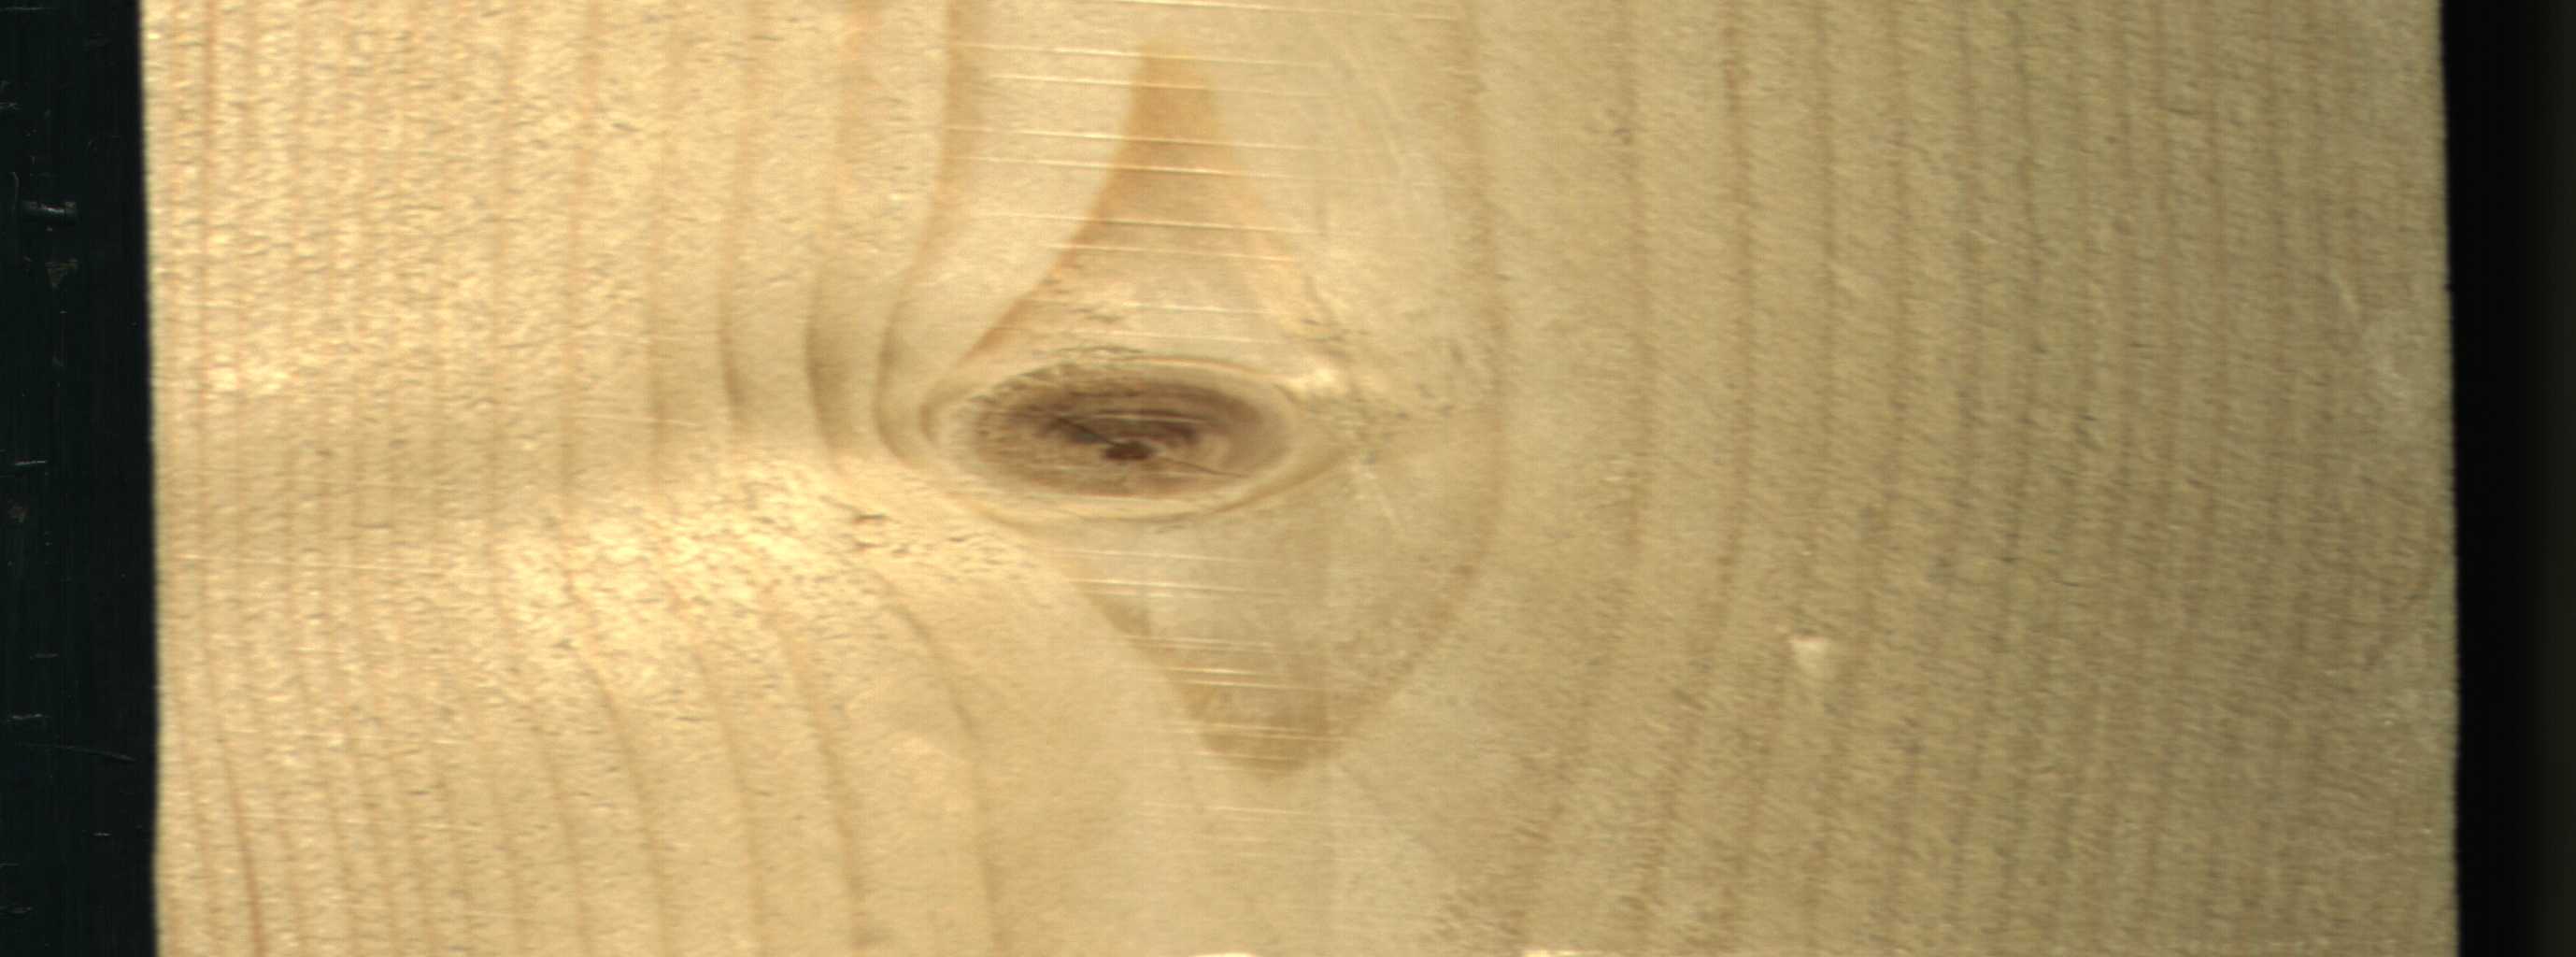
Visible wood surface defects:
Live_Knot